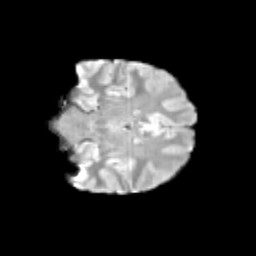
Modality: T2w
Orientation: coronal
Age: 9
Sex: male
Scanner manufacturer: siemens
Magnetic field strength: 3 T
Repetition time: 3.8 s
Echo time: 0.07 s